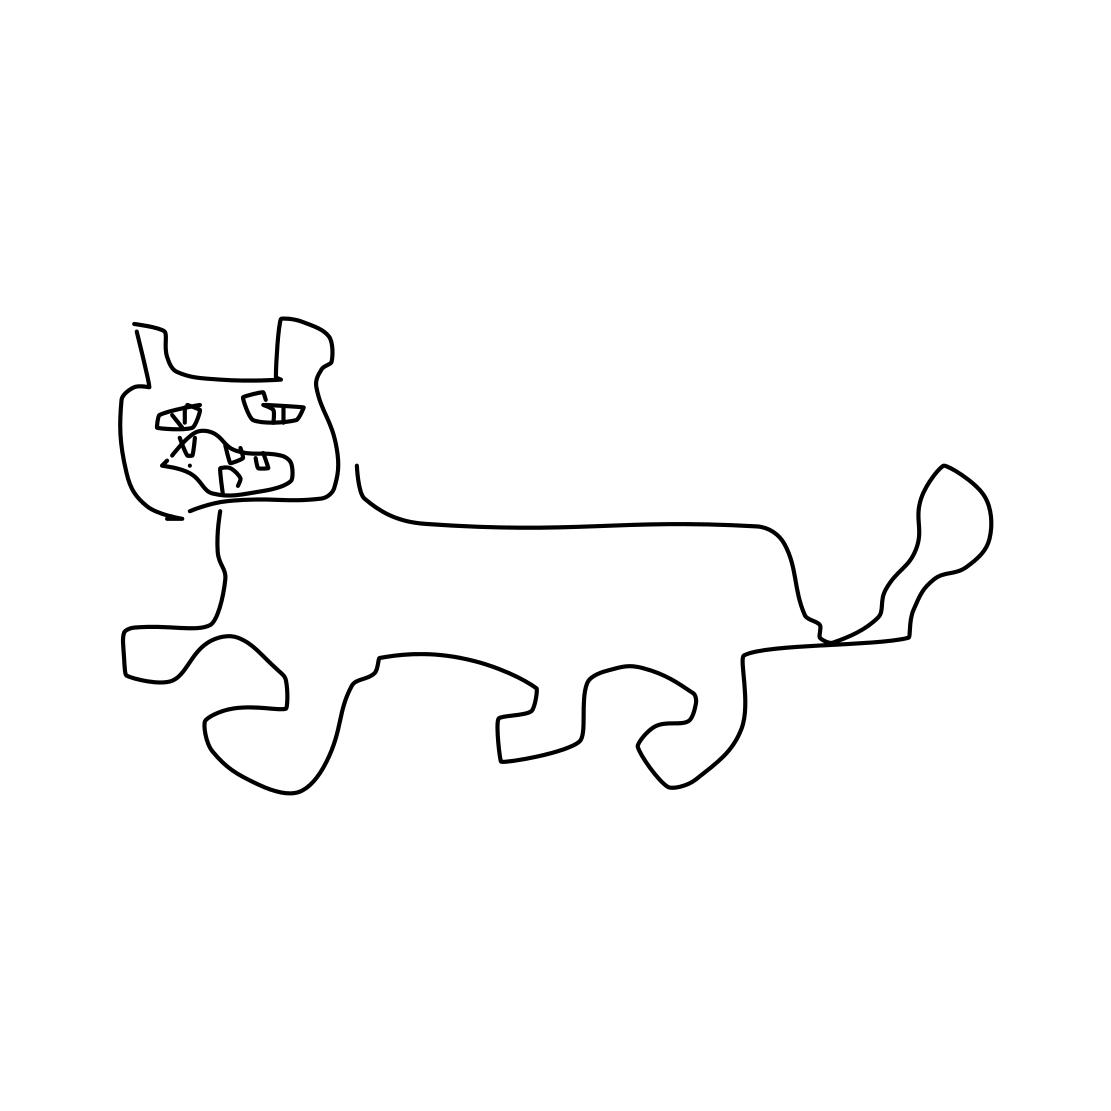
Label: lion